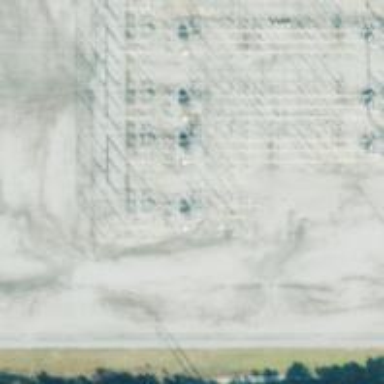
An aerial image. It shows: Switch used for power control.